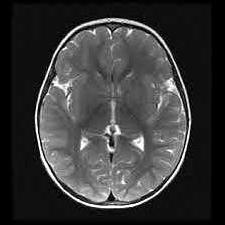
Label: notumor